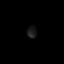
Tissue: skin
Cell type: Epithelial cells
Senescence score: 0.2682
Nuclear area (px): 102
Mean DAPI intensity: 28.382